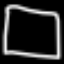
Label: square